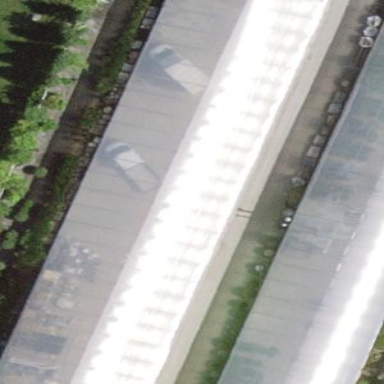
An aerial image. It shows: Greenhouse.